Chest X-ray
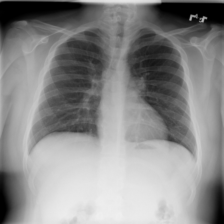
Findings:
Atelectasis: negative
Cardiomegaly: negative
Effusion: negative
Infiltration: negative
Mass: negative
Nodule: positive
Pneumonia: negative
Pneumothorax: negative
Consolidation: negative
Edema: negative
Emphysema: negative
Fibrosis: positive
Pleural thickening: negative
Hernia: negative